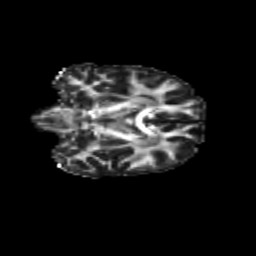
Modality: FA
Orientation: coronal
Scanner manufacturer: siemens
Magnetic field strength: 3 T
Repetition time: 9.2 s
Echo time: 0.084 s